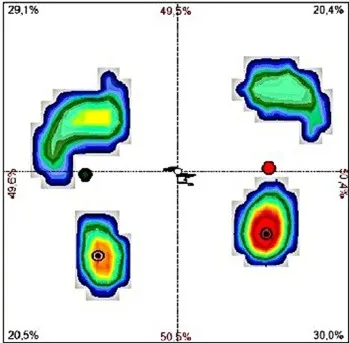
Posttreatment. Examination based on the assessment using DIERS pedoscan system.
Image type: radiology (spect)